Question: I am trying to create 3 - tire drop down menu. I am positioning the third level sub menu to left of parent menu, but the top positions is no aligning properly.
below screen is the result i got.
css code:
'''
/* the menu_new_new is the list, you don't need a wrapping div */
#menu_new{
Text-Align: Left;
/*width:100%;*/
background:#194eb1;
/* height:30px;*/
}
/* only mainmenu_new listitems */
#menu_new > li{
display:inline-block;
position:relative;
line-height:35px;
}
/* links in mainmenu_new and both submenu_news */
#menu_new a{
display:block;
text-decoration:none;
padding:0px 10px;
color:#fff;
text-align:Left;
}
/* submenu_news of both levels */
#menu_new li ul{
position: absolute;
top: 35px;
left:0;
min-width:150px;
background: #194eb1;
Text-Align: Left;
}
/* submenu text */
#menu_new li ul li{
Text-Align: Left;
line-height:20px;
List-style-type:none;
border: 1px solid white;
}
/* move the second level submenu_new to the right to don't overlap the parent submenu_new */
#menu_new ul ul{
position: absolute;
top:auto;
left:150px;
Z-index: 10;
}
/* hover effect for submenu_new links */
#menu_new li li a:hover{
background:rgba(255,255,255,0.5);
}
/* hide all submenu_news for default */
#menu_new li ul{
display: none;
}
/* show a submenu_new if the direct parent listitem is hovered */
#menu_new li:hover > ul{
display:block;
}
'''
How to align the top position exactly to parent menu position?
Please refer this for sample code: <URL>?

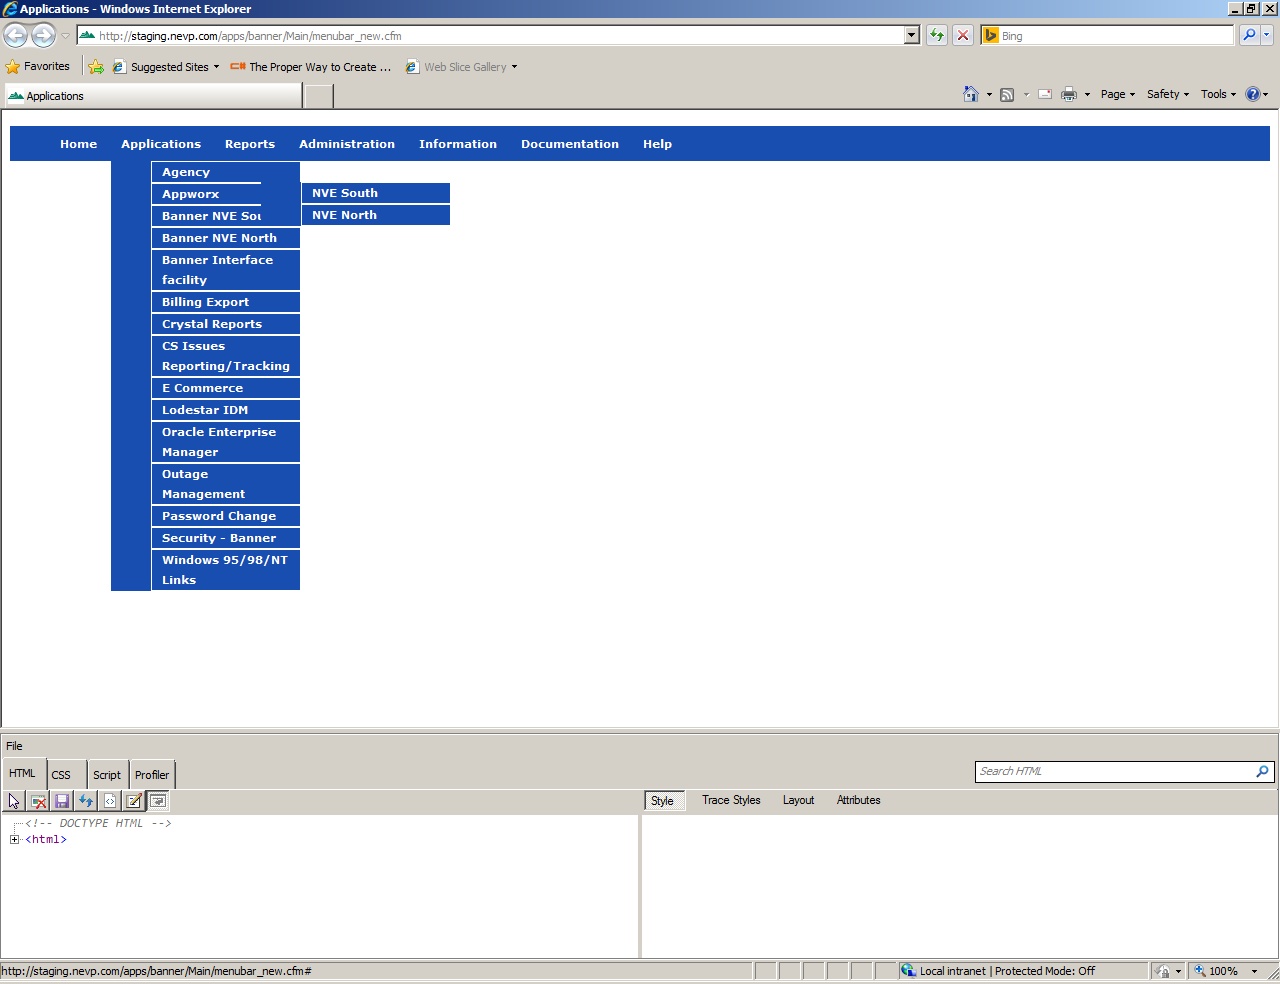
Answer: Please Chk URL <URL>
'''
#menu_new ul ul{
top:0px;
}
#menu_new li ul li{
position:relative;
}
'''